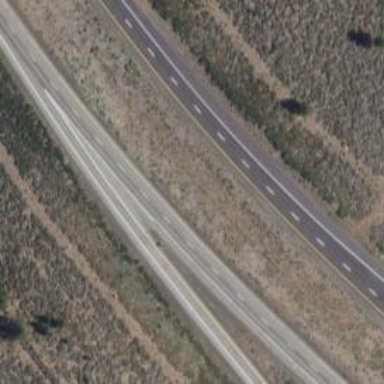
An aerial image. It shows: Asphalt trunk highway which is also expressway.